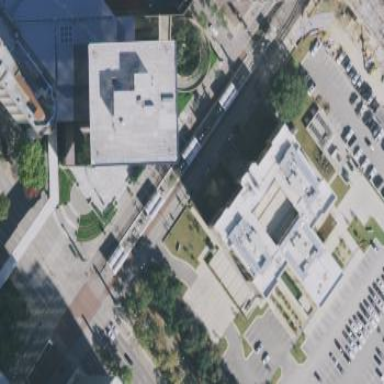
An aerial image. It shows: Light rail platform with shelter. It is public transport platform for light rail services.